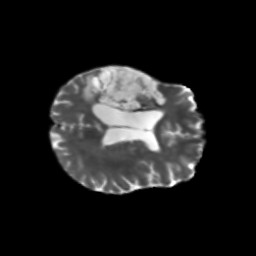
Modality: T2w
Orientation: axial
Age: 63
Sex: female
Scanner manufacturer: siemens
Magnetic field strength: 3 T
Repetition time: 5.47 s
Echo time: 0.0854 s